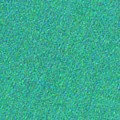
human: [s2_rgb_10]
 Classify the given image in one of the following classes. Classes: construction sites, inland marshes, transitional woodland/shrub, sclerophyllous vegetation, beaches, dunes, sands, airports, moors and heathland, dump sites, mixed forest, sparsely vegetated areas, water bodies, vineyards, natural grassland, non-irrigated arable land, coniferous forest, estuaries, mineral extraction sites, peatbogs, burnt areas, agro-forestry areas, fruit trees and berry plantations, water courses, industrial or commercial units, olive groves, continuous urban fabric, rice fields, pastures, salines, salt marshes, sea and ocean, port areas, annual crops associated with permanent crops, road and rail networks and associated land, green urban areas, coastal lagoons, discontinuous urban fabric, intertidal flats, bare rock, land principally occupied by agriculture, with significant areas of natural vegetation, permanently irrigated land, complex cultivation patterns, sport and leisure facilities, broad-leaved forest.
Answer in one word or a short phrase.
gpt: sea and ocean